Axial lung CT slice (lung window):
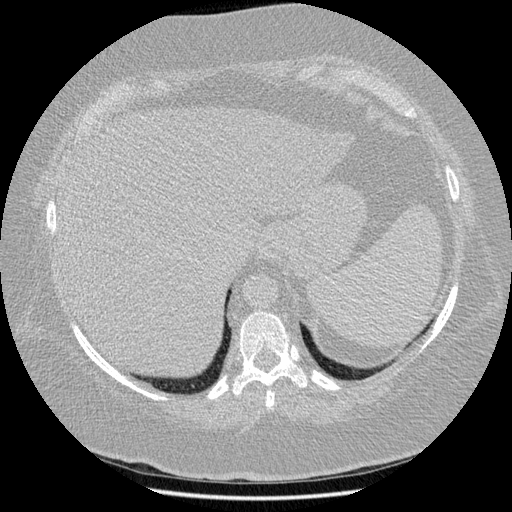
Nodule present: no